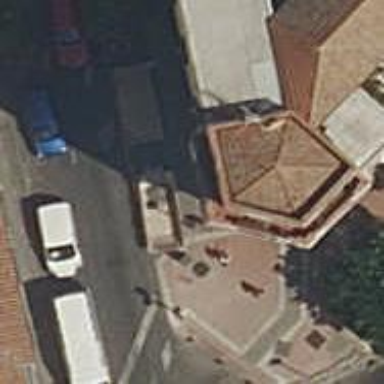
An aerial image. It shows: Motorcycle parking area.